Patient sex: M
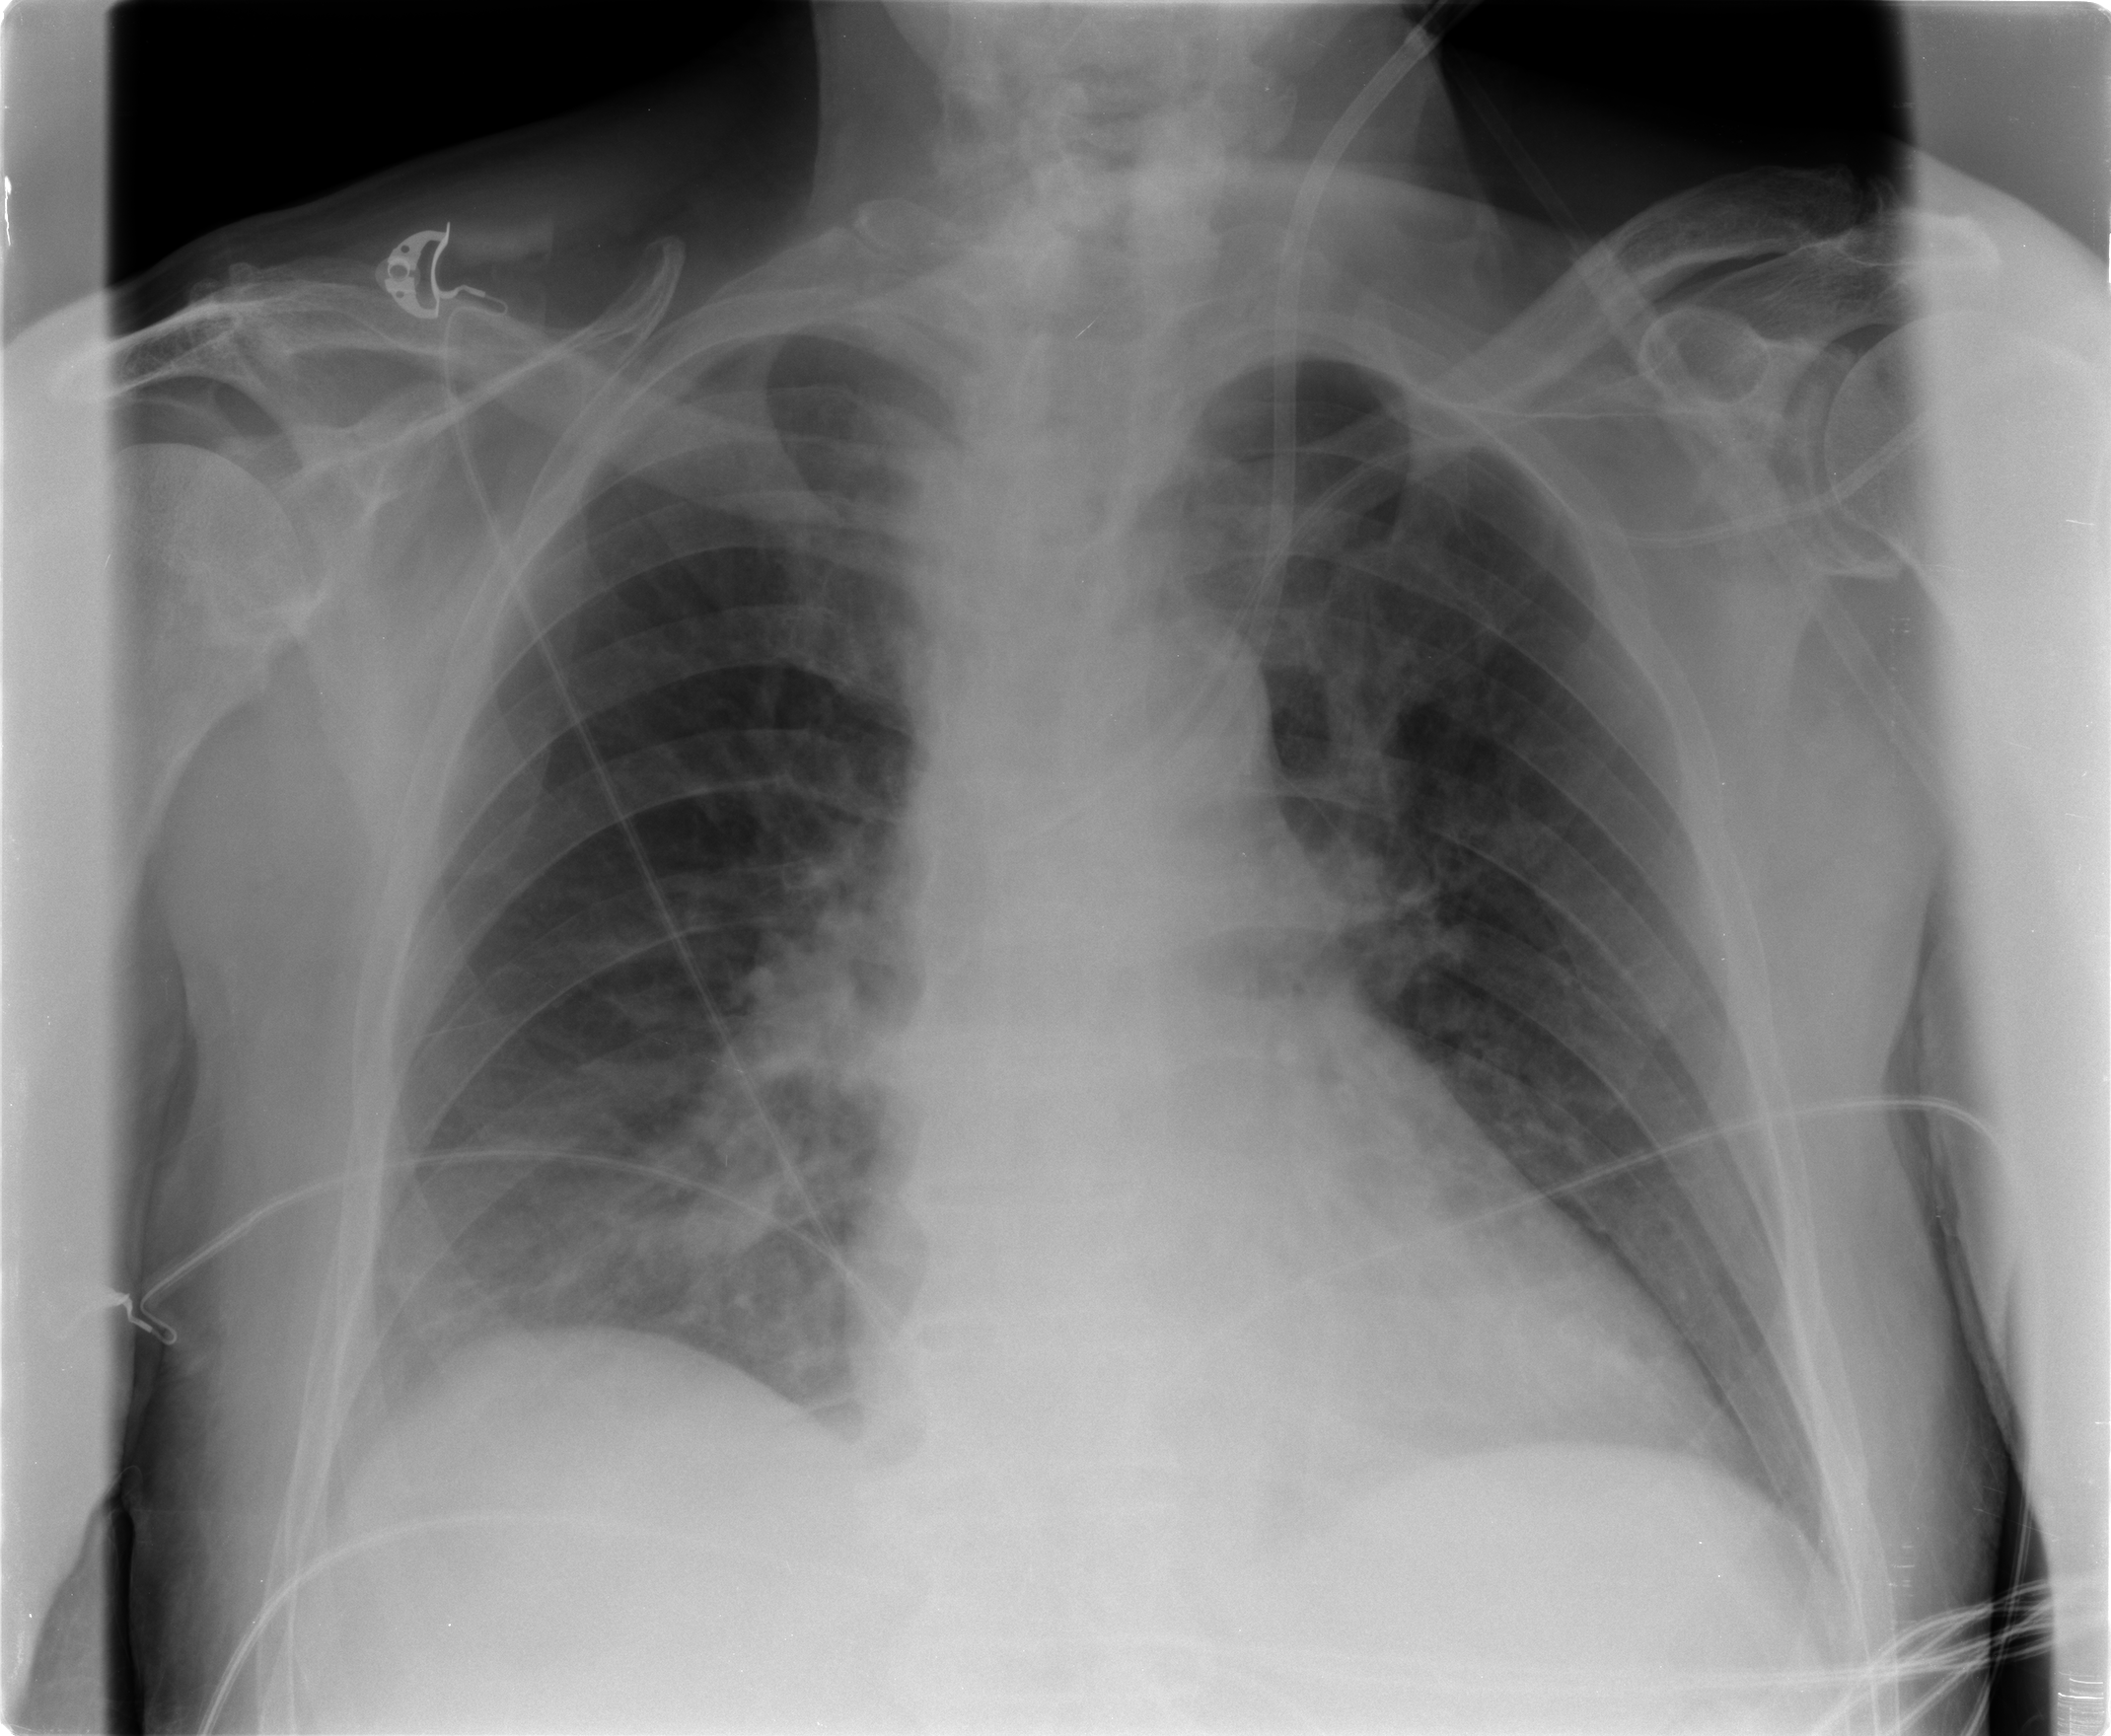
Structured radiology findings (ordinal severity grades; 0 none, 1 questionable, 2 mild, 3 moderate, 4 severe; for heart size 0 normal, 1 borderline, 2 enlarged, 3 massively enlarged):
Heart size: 0
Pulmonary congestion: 0
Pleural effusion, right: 0
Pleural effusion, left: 0
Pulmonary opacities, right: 0
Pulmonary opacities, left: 0
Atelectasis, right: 2
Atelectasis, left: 2